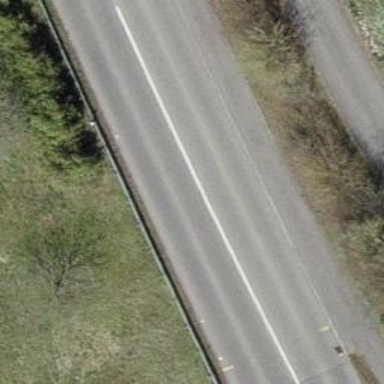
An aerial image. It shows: Primary highway.